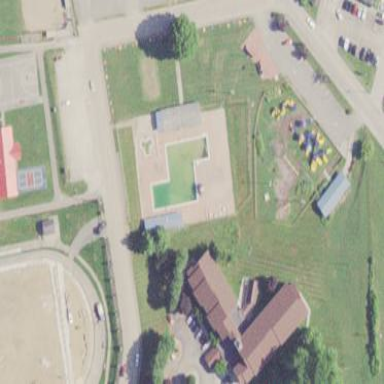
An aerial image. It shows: Sports centre specializing in swimming activities located in leisure land area.